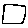
Label: square